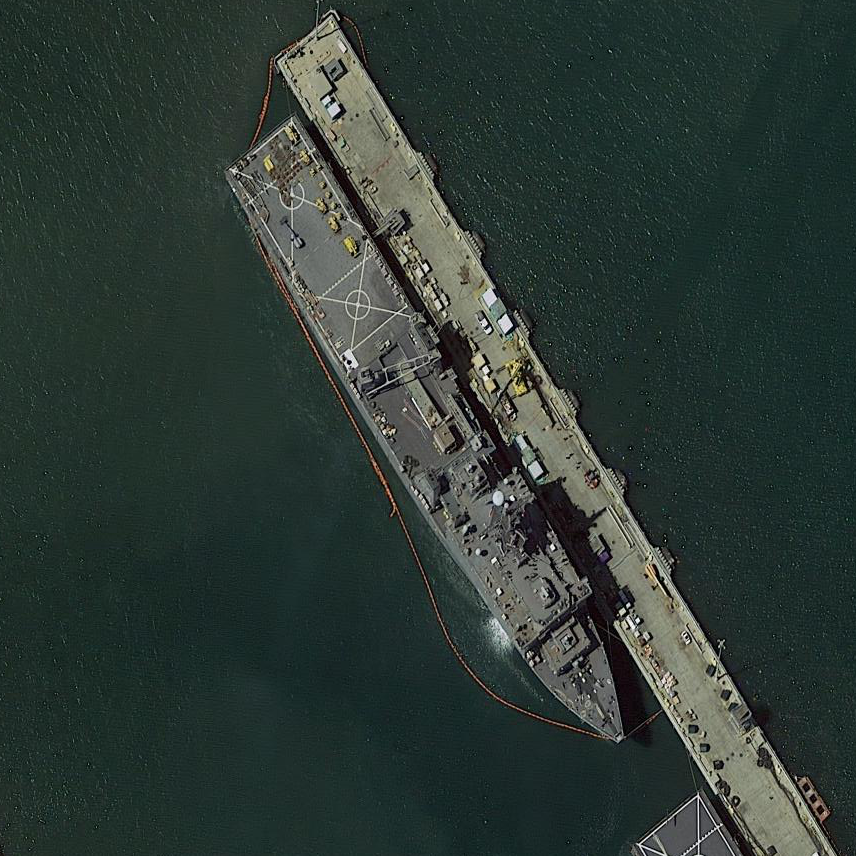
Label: combat